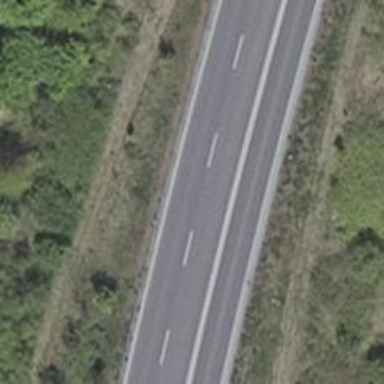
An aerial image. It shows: Asphalt motorroad with trunk classification.